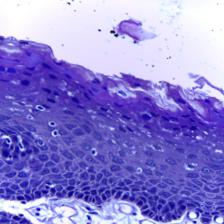
Diagnosis: Normal